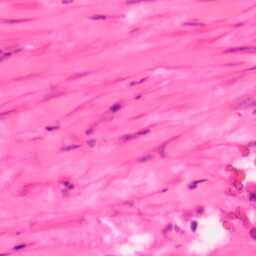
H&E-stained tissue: Colon